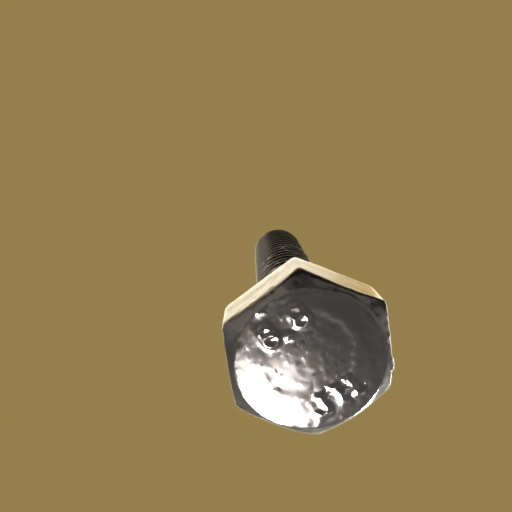
Label: bolt